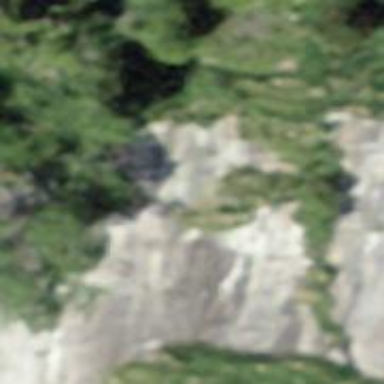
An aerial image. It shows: Natural cliff.